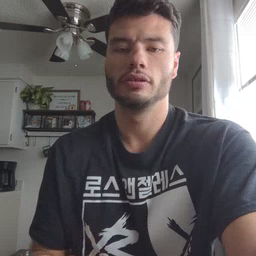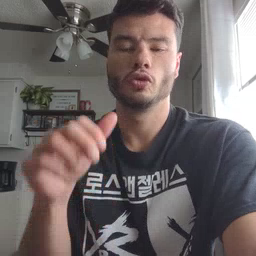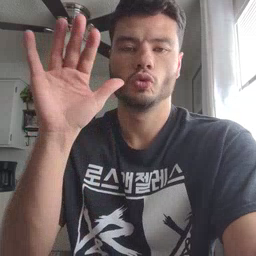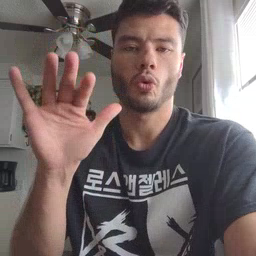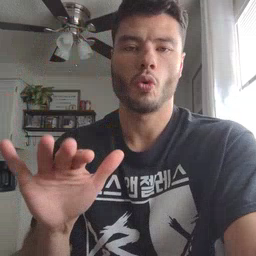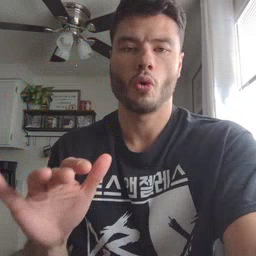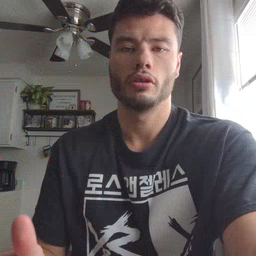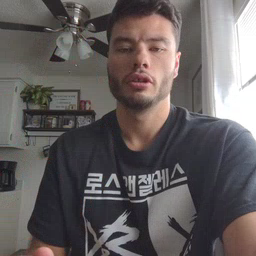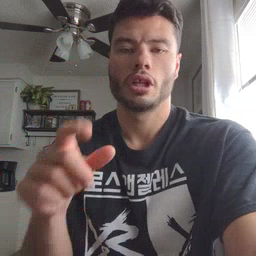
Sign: snow